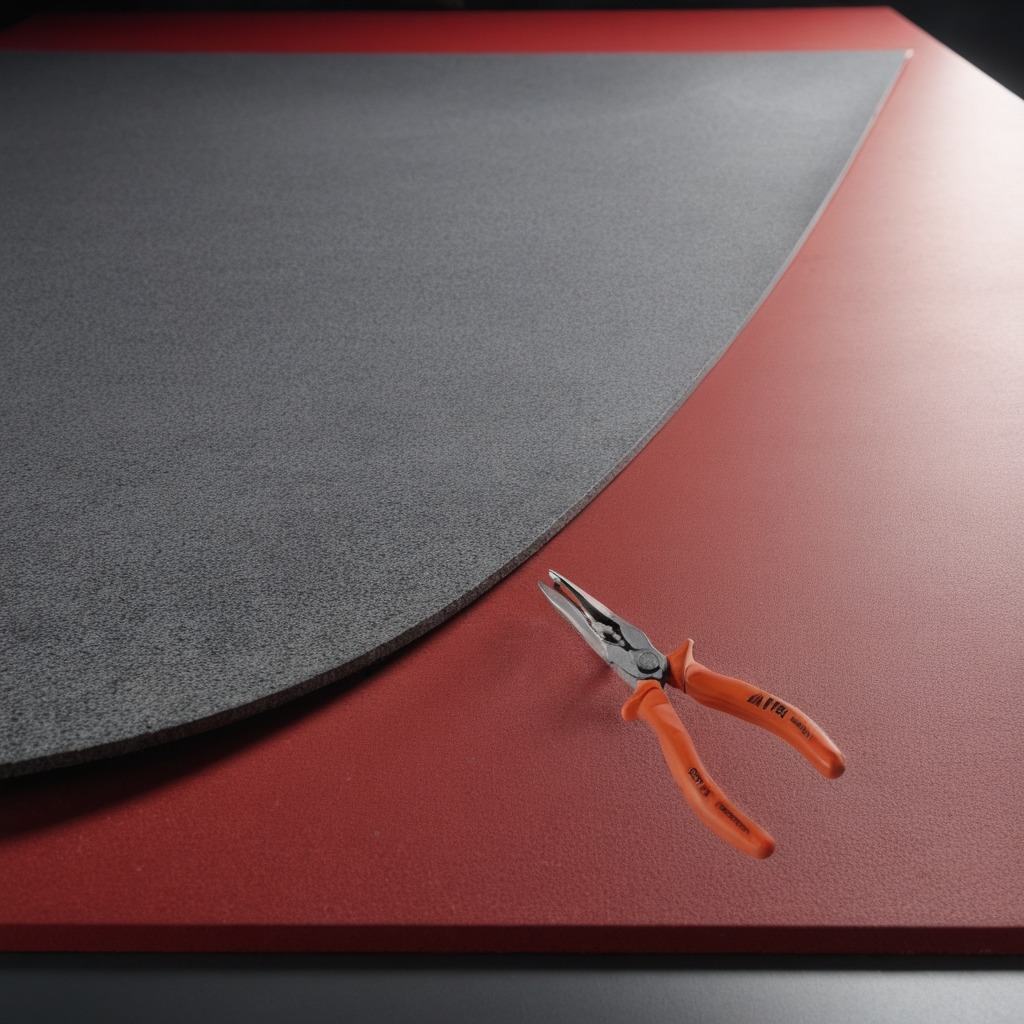
A plier is lying on the tabletop.